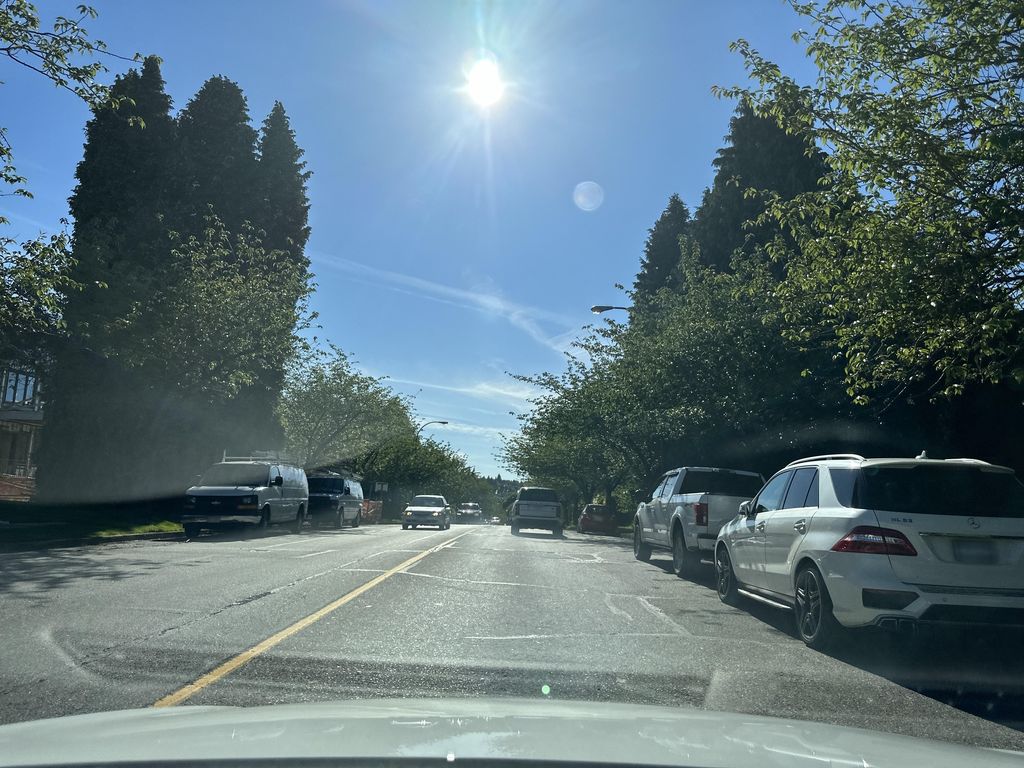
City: vancouver